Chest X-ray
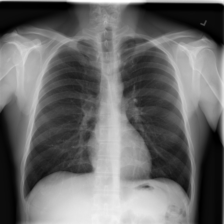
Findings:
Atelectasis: negative
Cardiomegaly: negative
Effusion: negative
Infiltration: negative
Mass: negative
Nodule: negative
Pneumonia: negative
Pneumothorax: negative
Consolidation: negative
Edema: negative
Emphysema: negative
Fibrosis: negative
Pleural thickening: negative
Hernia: negative